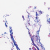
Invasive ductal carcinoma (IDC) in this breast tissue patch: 0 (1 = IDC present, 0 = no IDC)